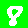
Digit: 8